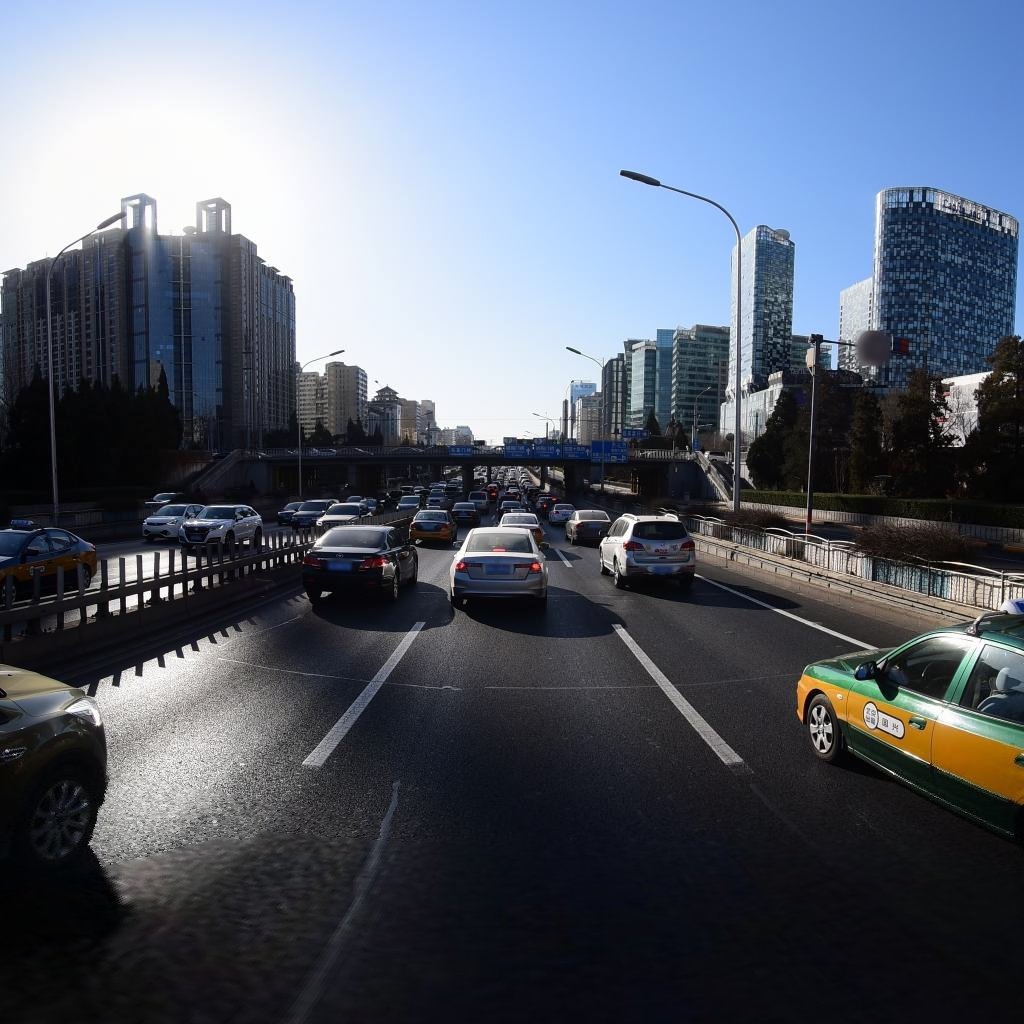
Region: Dongcheng
Road damage annotations: longitudinal patch, transverse patch, longitudinal patch, longitudinal patch, transverse patch, transverse patch